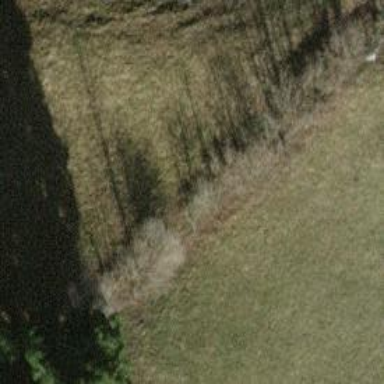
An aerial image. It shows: Hedge barrier.